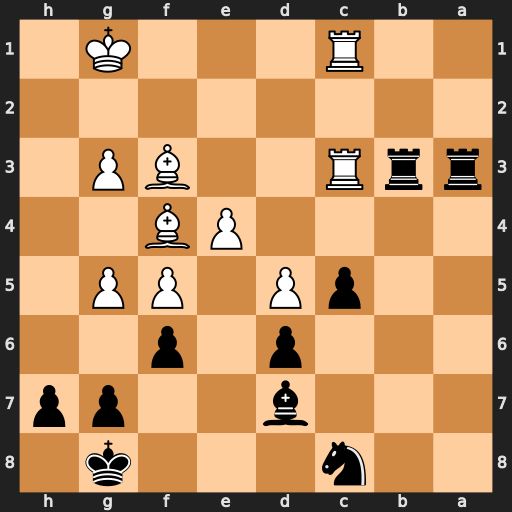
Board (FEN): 2n3k1/3b2pp/3p1p2/2pP1PP1/4PB2/rrR2BP1/8/2R3K1
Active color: b
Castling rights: -
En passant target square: -
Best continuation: Rxc3 Rxc3 Rxc3